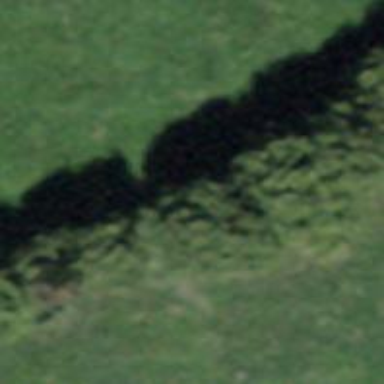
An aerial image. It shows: Row of trees in natural setting.